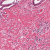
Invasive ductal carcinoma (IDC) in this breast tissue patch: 1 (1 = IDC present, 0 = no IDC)